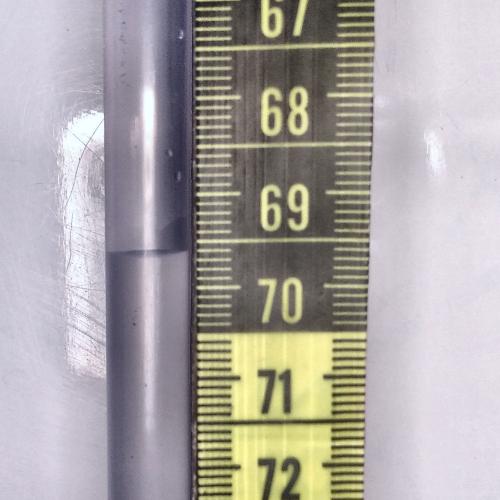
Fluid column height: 69.6 cm